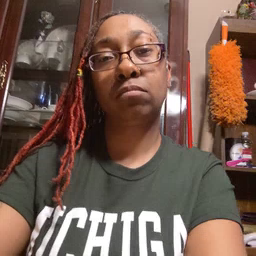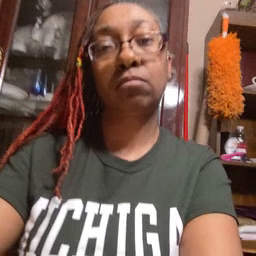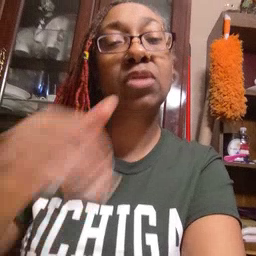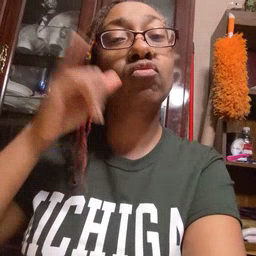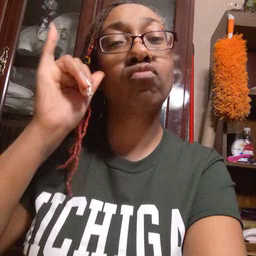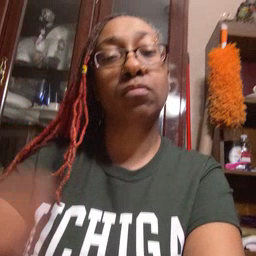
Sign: yesterday